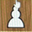
Piece: wP